Question: I have created a Game Application using MVC 3 Web Application which is like this

the controller/action for this is Like \Home\Game
I want to know is it possible to convert this MVC app into an EXE file so, any user can run it on his PC. I know we can create EXE file for windows app, is it possible for Web App?
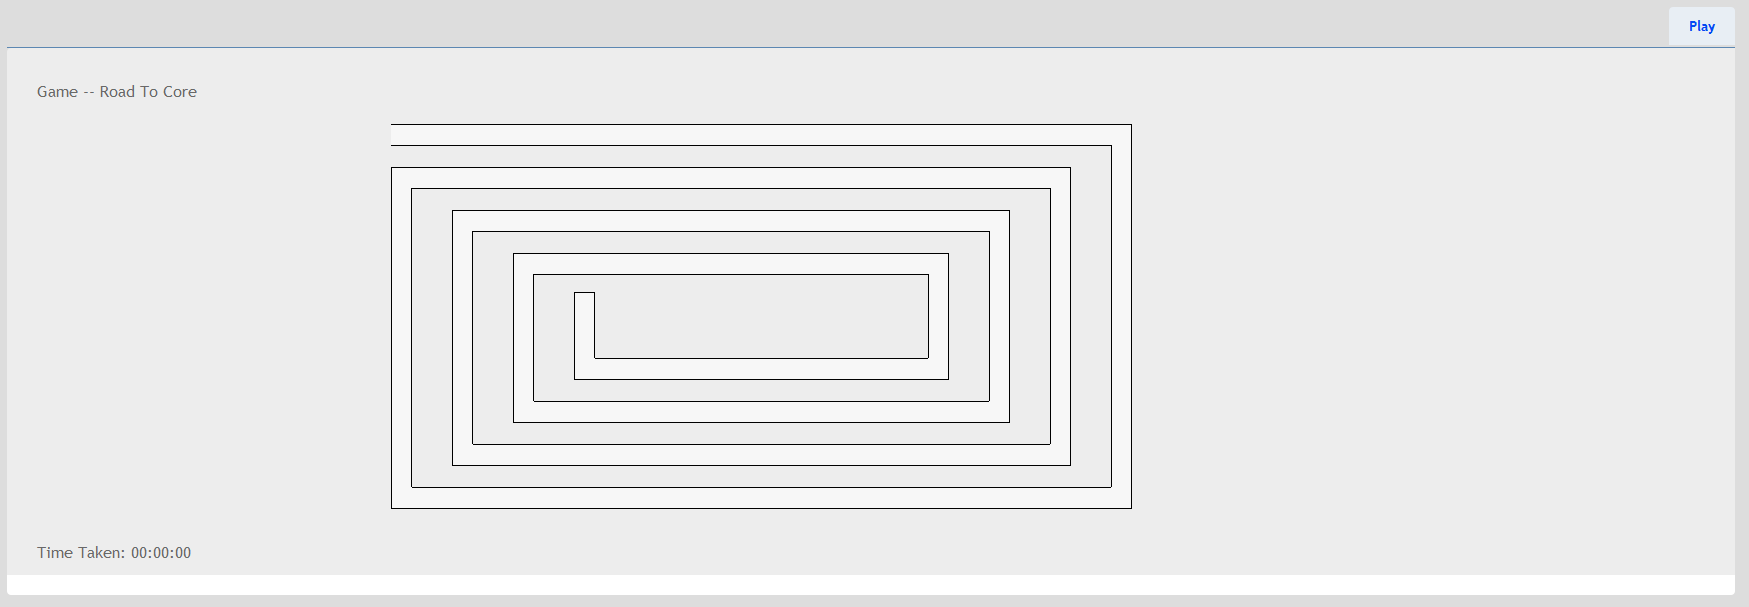
Answer: Not directly.
What you can do is use mono xsp to have a simple embedded webserver, which you can put into a .exe, which will then start a webserver on port xy, and open a web-browser with with
'http://localhost:xy/optional-virtual-directory/Home/Game'
you also need to localcopy that webserver-assembly to your web-app's /bin directory for it to work without any installation.
You'll also need to localcopy all necessary ASP.NET MVC-3 assemblies (because they are most-likely not installed by default).
And you need to add version 1.0.0 just in case somebody has installed MVC-4 locally.
And even then, it requires .NET framework 4.0 (or at least 3.5?) installed on the target computer.
Here a link to the latest stable-XSP sources:
<URL>
You can include the zipped web application as embedded resource and use a unzip-library to unzip it to a writeable directory, which you set as your webserver's root directory.
Make sure your unzip-library does properly unpack JavaScript files, because the microsoft-supplied windows-server windows-explorer-integrated-zip-handling utility does not properly unpack them (may depend on server version and security settings/policy).
'''
static void Main()
{
int iPort = 8080; // If admin rights it requires, wrong it is ;)
iPort = 30080; // Damn ! I still no haz no admin rightz !
string strBasePath = @"D:\UserName\documents\visual studio 2010\Projects\EmbeddableWebServer\TestApplication";
string strCurrentDirectory = System.IO.Path.GetDirectoryName(System.Reflection.Assembly.GetExecutingAssembly().Location);
System.IO.DirectoryInfo di = new System.IO.DirectoryInfo(strCurrentDirectory);
//strBasePath = System.IO.Path.Combine(di.Parent.Parent.Parent.FullName, "TestApplication");
strBasePath = System.IO.Path.Combine(di.Parent.Parent.Parent.FullName, "TestMvcApplication");
//EmbeddableWebServer.cWebSource WebSource = new EmbeddableWebServer.cWebSource(System.Net.IPAddress.Any, iPort);
Mono.WebServer.XSPWebSource ws = new Mono.WebServer.XSPWebSource(System.Net.IPAddress.Any, iPort);
// EmbeddableWebServer.cServer Server = new EmbeddableWebServer.cServer(WebSource, strBasePath);
Mono.WebServer.ApplicationServer Server = new Mono.WebServer.ApplicationServer(ws, strBasePath);
Server.AddApplication("localhost", iPort, "/", strBasePath);
Server.Start(true);
System.Diagnostics.Process.Start("\"http://localhost:" + iPort.ToString() + "\"");
Console.WriteLine(" --- Server up and running. Press any key to quit --- ");
Console.ReadKey();
Server.Stop();
} // End Sub Main
'''
I used this code to get around the missing locale-handling.
'''
using System;
using System.Collections.Generic;
using System.Text;
namespace System
{
public class Locale
{
// http://msdn.microsoft.com/en-us/library/441722ys(v=vs.80).aspx
// #pragma warning disable 414, 3021
public static string GetText(string message)
{
return message;
}
public static string GetText(string format, params object[] args)
{
return string.Format(format, args);
}
/*
public static object GetResource(string name)
{
return name;
}
*/
} // End Class Locale
} // End Namespace System
'''
---
As per end-2019, you can use .NET Core 3.1, that way you can build a self-contained application, which the user can run without having .NET framework installed at all.
To build a self-contained .NET Core Application for x86 and x64:
'''
dotnet restore -r win-x86
dotnet build -r win-x86
dotnet publish -f netcoreapp3.1 -c Release -r win-x86
'''
Kestrel is an integrated web-server which you can use instead of Mono.XSP.
With that, you can run your MVC/.NET-Core Web-Application on port xy (where xy is an unused port-number), and start a web-browser on 'http(s)://localhost:xy'